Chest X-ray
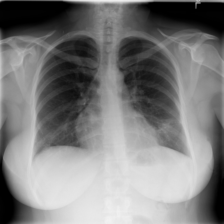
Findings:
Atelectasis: negative
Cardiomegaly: negative
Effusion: negative
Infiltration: negative
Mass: negative
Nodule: negative
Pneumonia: negative
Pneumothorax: negative
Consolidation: negative
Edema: negative
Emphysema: negative
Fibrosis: negative
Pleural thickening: negative
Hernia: negative